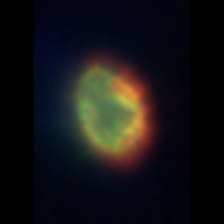
Taxon: NanoPlankton
Group: Other